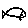
Label: fish